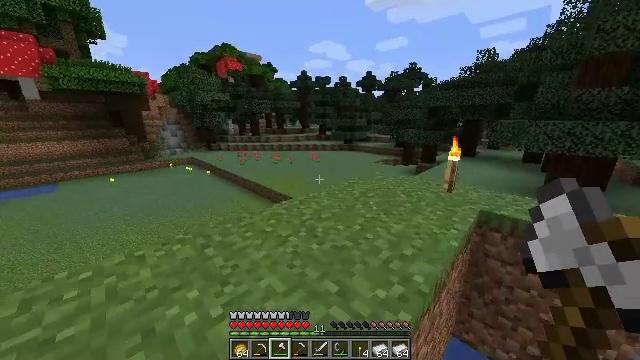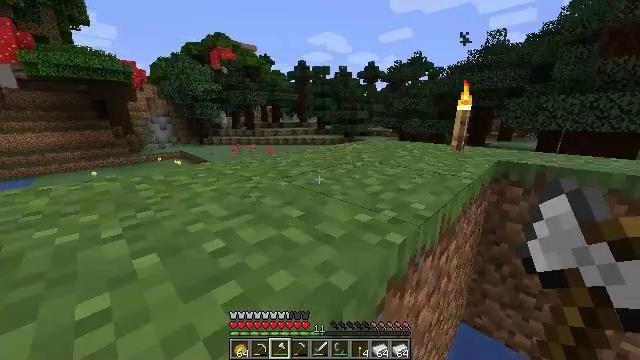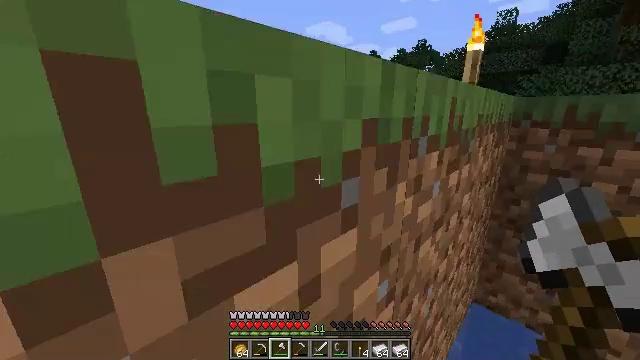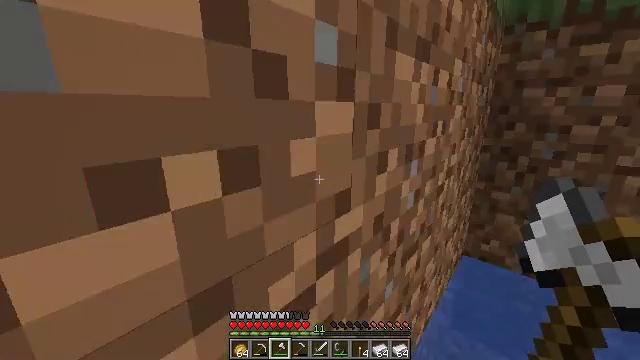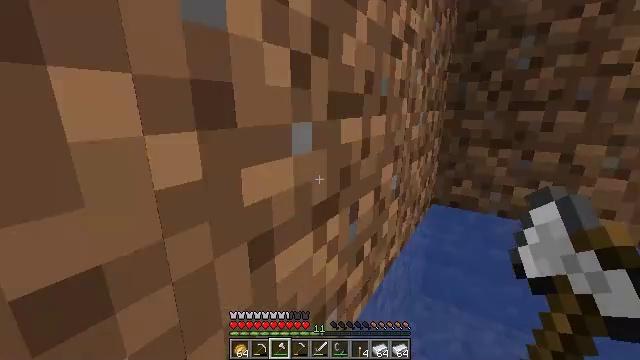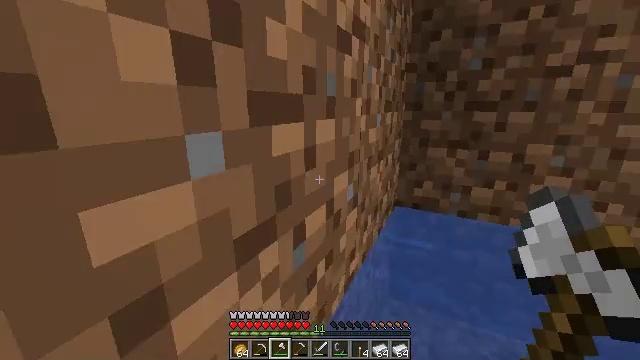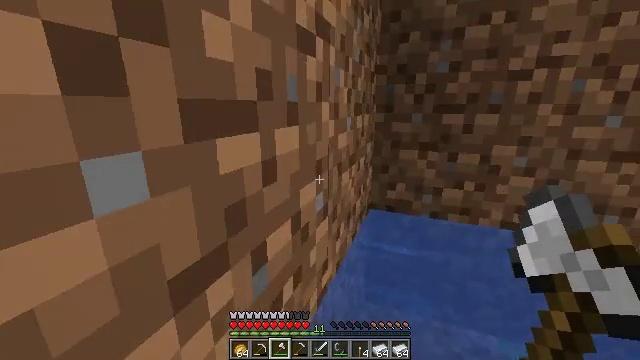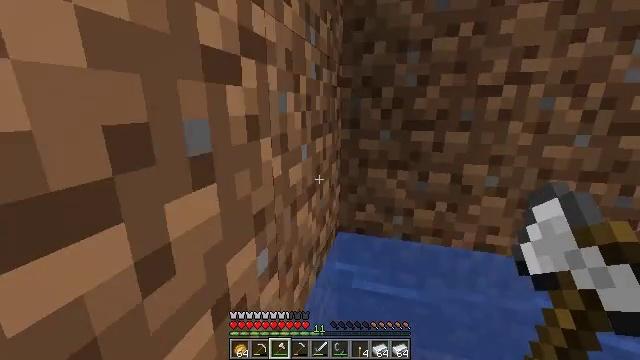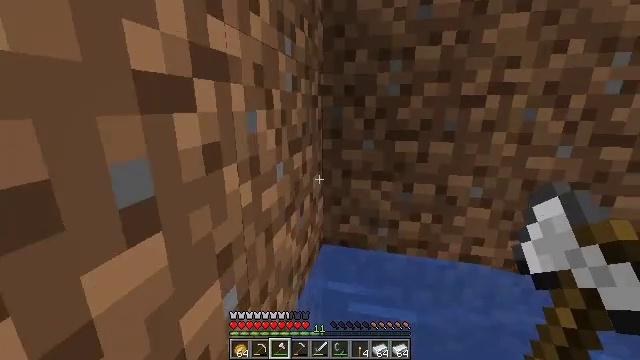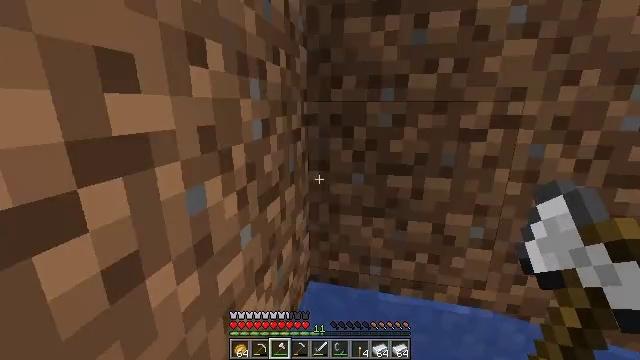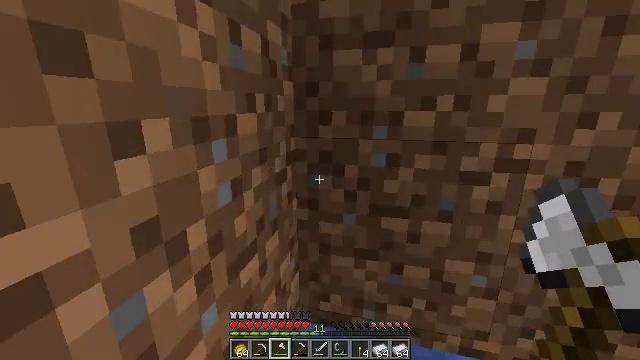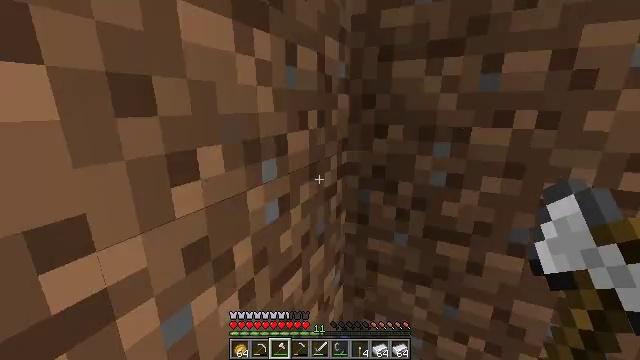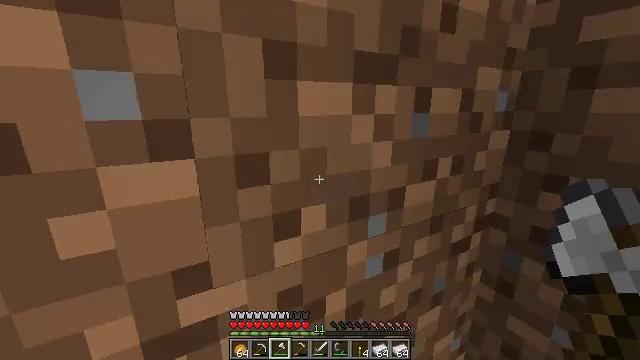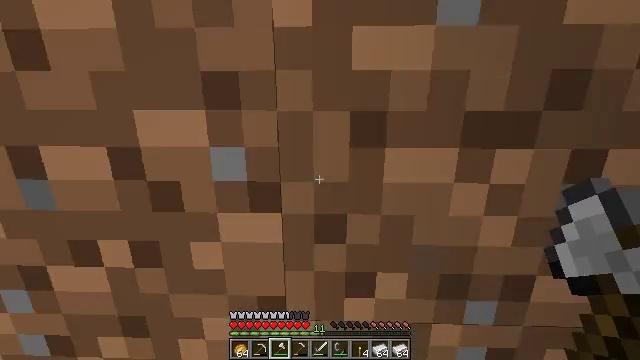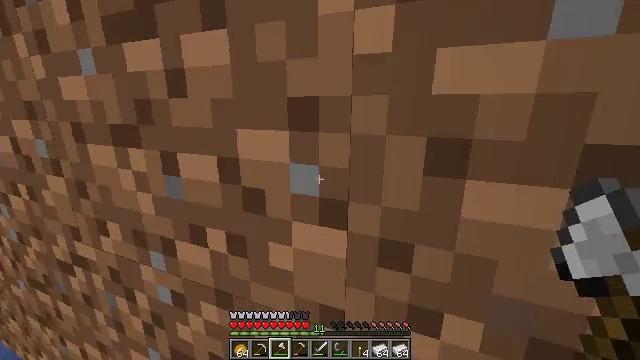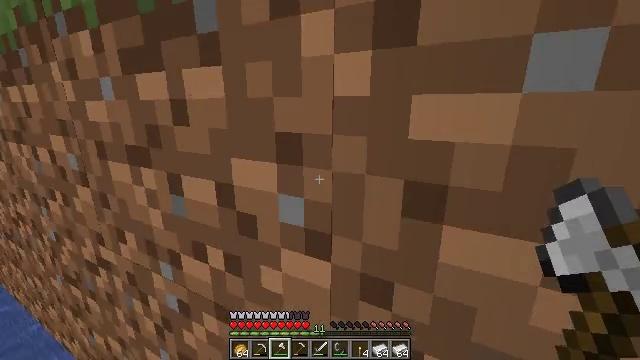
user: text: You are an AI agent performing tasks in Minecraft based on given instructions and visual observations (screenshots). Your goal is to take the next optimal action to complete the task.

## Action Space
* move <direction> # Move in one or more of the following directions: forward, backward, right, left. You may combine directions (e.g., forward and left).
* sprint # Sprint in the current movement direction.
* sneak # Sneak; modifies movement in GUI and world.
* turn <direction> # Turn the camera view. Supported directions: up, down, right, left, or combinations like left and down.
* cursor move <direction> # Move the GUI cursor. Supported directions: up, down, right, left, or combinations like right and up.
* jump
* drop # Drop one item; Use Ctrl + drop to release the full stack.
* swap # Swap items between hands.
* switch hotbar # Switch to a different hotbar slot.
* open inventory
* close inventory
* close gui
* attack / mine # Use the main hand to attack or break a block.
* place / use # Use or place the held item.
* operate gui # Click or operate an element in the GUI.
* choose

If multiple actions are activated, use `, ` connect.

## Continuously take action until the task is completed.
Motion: motion action
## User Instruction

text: Attack the ground to gather dirt.
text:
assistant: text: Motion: move forward, jump
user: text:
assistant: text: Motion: move forward, jump
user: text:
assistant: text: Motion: move forward, sprint, turn right, jump
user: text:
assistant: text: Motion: move forward, sprint, turn right, jump
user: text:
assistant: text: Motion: move forward, sprint, turn right, jump
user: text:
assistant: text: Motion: move forward, turn right, jump
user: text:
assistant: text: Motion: move forward, turn right, jump
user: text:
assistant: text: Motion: move forward, turn right, jump
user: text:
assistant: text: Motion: move forward, jump
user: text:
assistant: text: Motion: move forward, turn left, jump
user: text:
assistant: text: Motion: move forward, turn left, jump
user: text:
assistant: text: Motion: move forward, turn left
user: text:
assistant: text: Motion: move forward, turn left
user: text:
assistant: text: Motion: move forward, turn left
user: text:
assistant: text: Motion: move forward, turn left
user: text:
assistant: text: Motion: move forward, sprint, turn right and down
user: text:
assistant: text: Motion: move forward, sprint, turn right
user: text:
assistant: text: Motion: move forward, sprint, turn right
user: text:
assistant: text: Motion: move forward, sprint, turn right and down
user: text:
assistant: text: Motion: move forward, sprint, turn right
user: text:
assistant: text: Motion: move forward, turn right and up
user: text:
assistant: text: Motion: move forward, turn right and up
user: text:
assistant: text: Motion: move forward, turn right and up
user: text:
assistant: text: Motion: move forward, turn right and up
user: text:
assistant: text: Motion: move forward, turn right and up
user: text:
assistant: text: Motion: move forward
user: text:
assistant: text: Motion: move forward
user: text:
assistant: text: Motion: move forward
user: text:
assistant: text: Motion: move forward and move left, turn left
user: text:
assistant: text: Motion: move forward and move left, turn left